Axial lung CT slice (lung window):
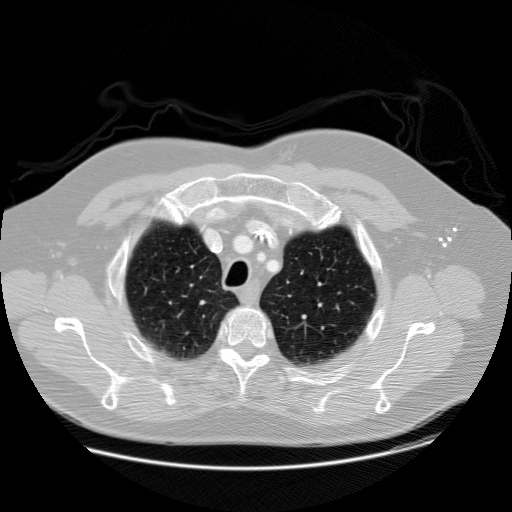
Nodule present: no